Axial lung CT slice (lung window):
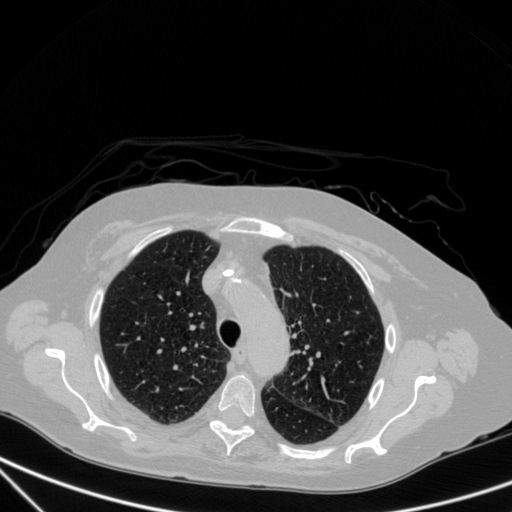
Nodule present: no